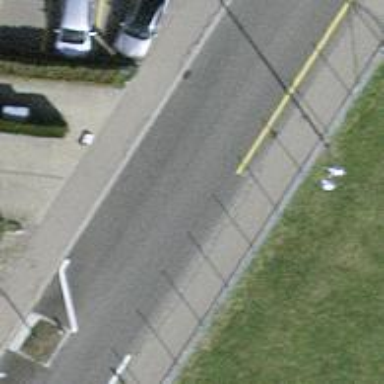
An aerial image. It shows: Chicane for traffic calming.